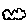
Label: cloud